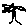
Label: tree